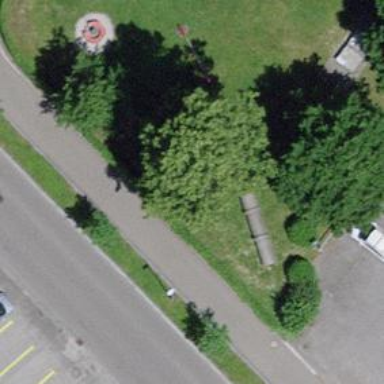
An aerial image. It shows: Playground featuring tunnel tube for children to play in.